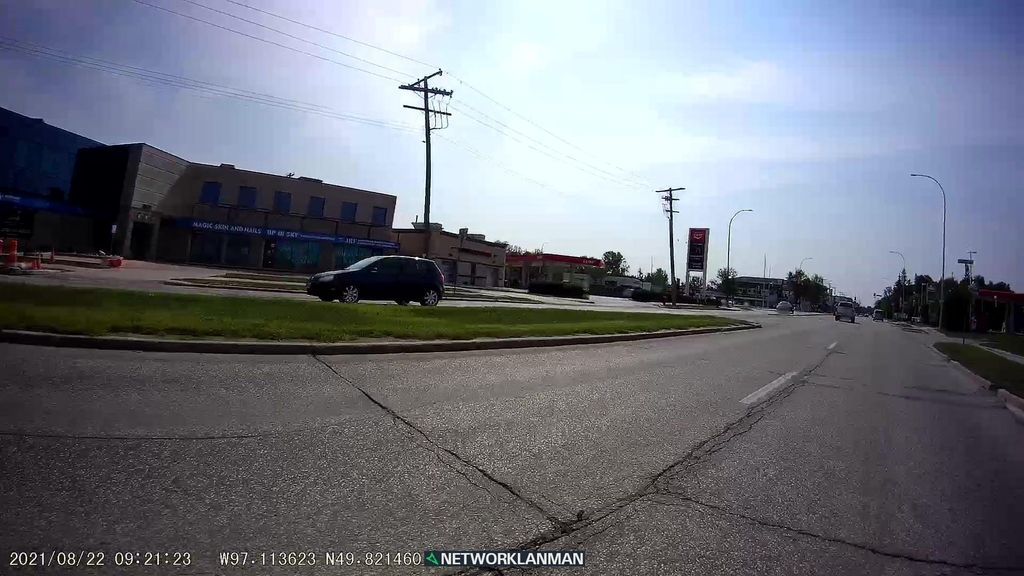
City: winnipeg